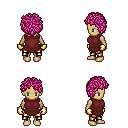
a pixel art fantasy rpg character, female body template, human, tanned skin, maroon tunic, gold greaves, pink curly afro hairstyle, gold gloves, four views (front, back, left, right), 2x2 character sprite sheet, small pixel art, hard edges, no anti-aliasing